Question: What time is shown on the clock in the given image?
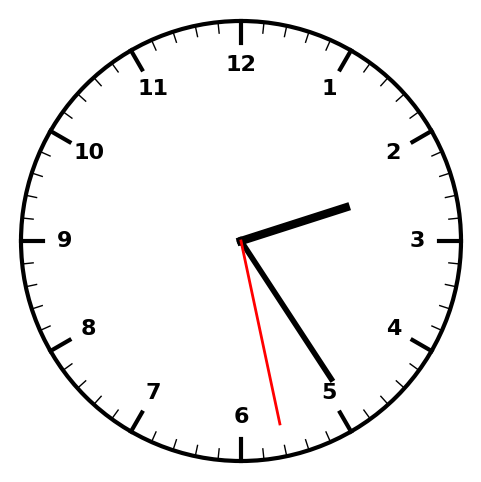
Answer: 02:24:28